Question: : The height of webview doesn't reduce when I open up the keyborad on IOS
I used a 'KeyboardAvoidingView' wrap my 'Webview' like this
'''
<KeyboardAvoidingView
behavior={Platform.OS === 'ios' ? 'padding' : 'height'}
style={isKeyboardOpen ? {
backgroundColor: 'rgba(0,0,0,0.3)',
position: 'absolute',
left: webViewConfig.x,
top: webViewConfig.show ? y : deviceHeight,
width: deviceWidth - webViewConfig.x,
height: deviceHeight - y - keyboardHeight,
} : {
backgroundColor: 'rgba(0,0,0,0.3)',
position: 'absolute',
left: webViewConfig.x,
top: webViewConfig.show ? y : deviceHeight,
width: deviceWidth - webViewConfig.x,
height:
deviceHeight - y
}}
>
// webivew here
</KeyboardAvoidingView>
'''
I even make the height of 'KeyboardAvoidingView' is dynamically change when the keyboard is hidden/appeared.
Please check the image below. I'd like to make the red section is dissapeared. Or at least make the content of webview fit into the container's space (which is 'KeyboardAvoidingView' component) and make it unable to scroll down.

I add 'style={{ backgroundColor: 'red' }}' into Weview. As you can see that the webview's content is shirnked as exepected but the red bacground still appear.
- - - -
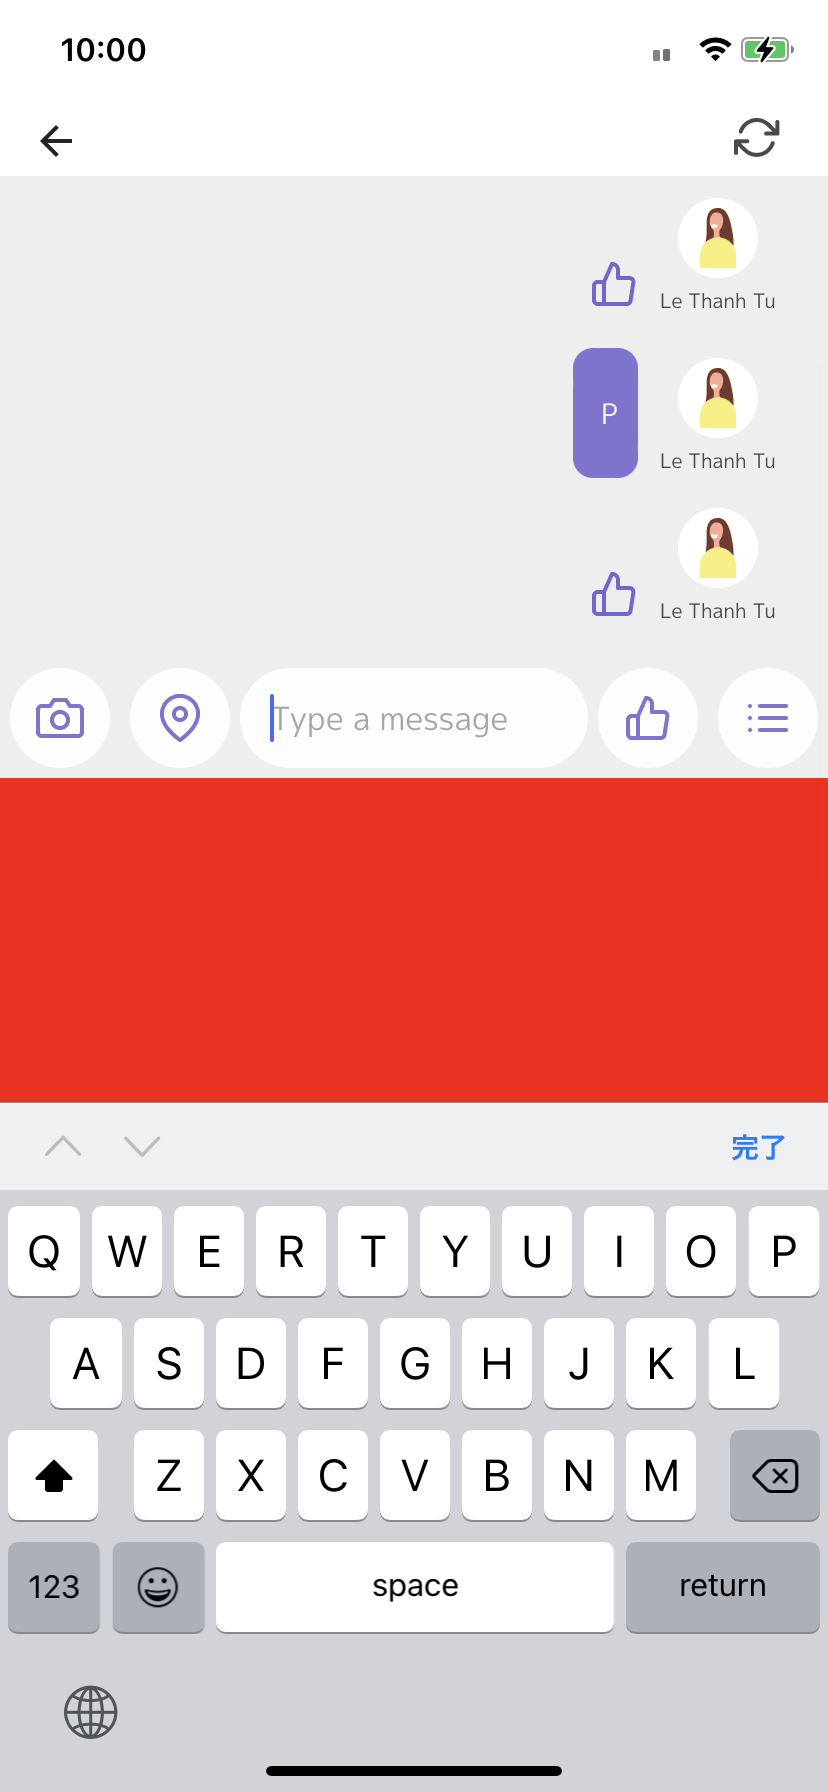
Answer: In my case. I need to prevent the webview from scrolling. There is a property called 'scrollEnabled' of the 'WebView' component that does that. The codes will look like this
'''
<KeyboardAvoidingView
behavior={Platform.OS === 'ios' ? 'padding' : 'height'}
style={{
backgroundColor: 'rgba(0,0,0,0.3)',
position: 'absolute',
left: webViewConfig.x,
top: webViewConfig.show ? y : deviceHeight,
width: deviceWidth - webViewConfig.x,
height: deviceHeight - y
}}
>
<Webview
// other properties
scrollEnabled={false} // -> set this to false
/>
</KeyboardAvoidingView>
'''